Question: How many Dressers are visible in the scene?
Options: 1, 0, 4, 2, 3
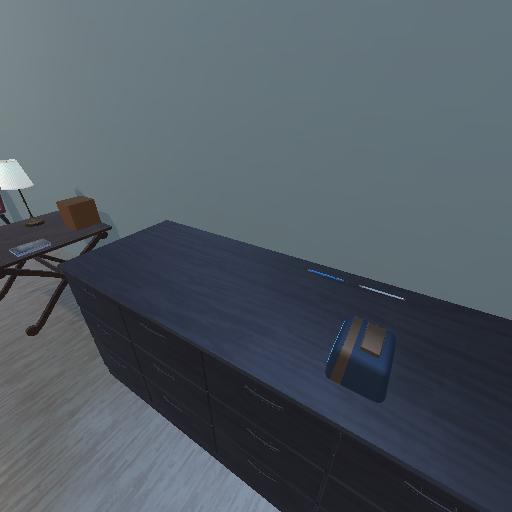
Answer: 1